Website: lowes
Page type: address-validator
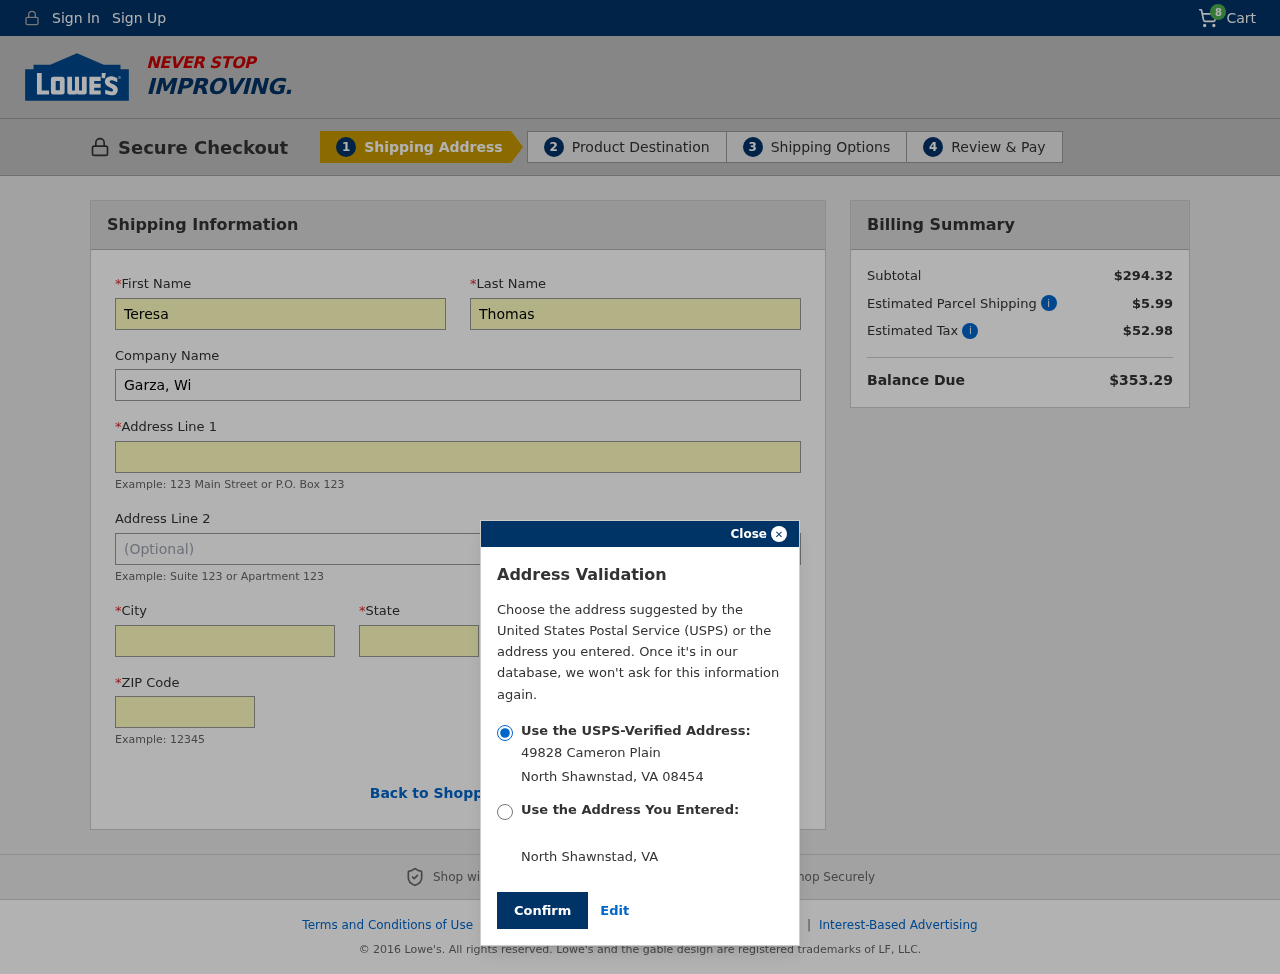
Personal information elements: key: PII_CITY
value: North Shawnstad
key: PII_COMPANY
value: Garza, Wiggins and Hughes
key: PII_FIRSTNAME
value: Teresa
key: PII_LASTNAME
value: Thomas
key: PII_POSTCODE
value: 08454
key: PII_STATE
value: Virginia
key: PII_STATE_ABBR
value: VA
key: PII_STREET
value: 49828 Cameron Plain
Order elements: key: ORDER_NUM_ITEMS
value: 8
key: ORDER_SUBTOTAL
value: $294.32
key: ORDER_SHIPPING_COST
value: $5.99
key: ORDER_TAX
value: $52.98
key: ORDER_TOTAL
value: $353.29